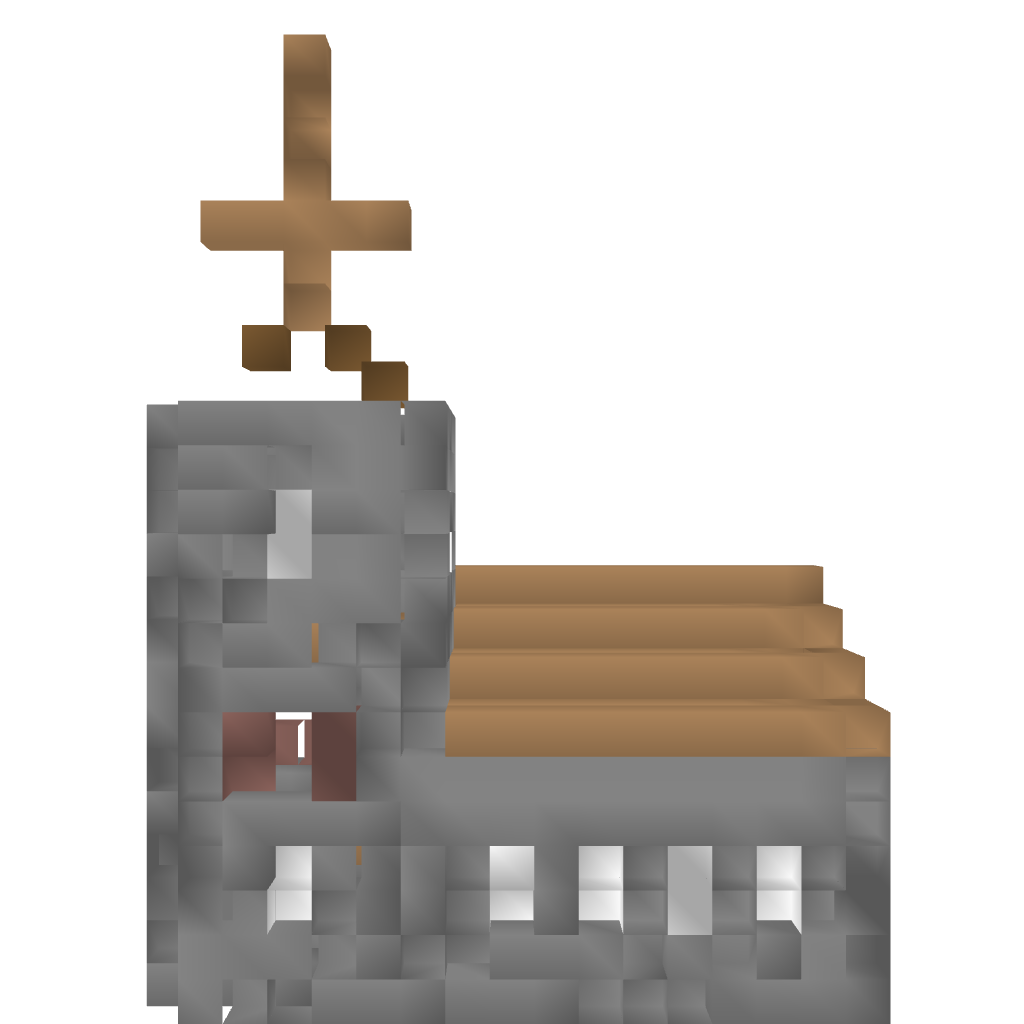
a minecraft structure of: minecraft vanilla Church plus high quality